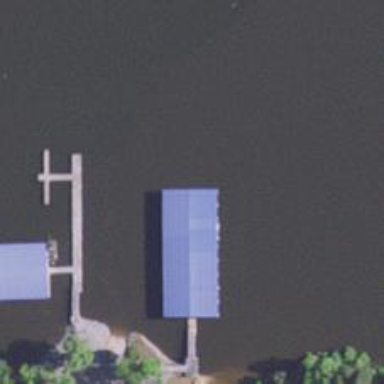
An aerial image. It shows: Man-made pier.